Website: apple-inc
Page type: account-selection
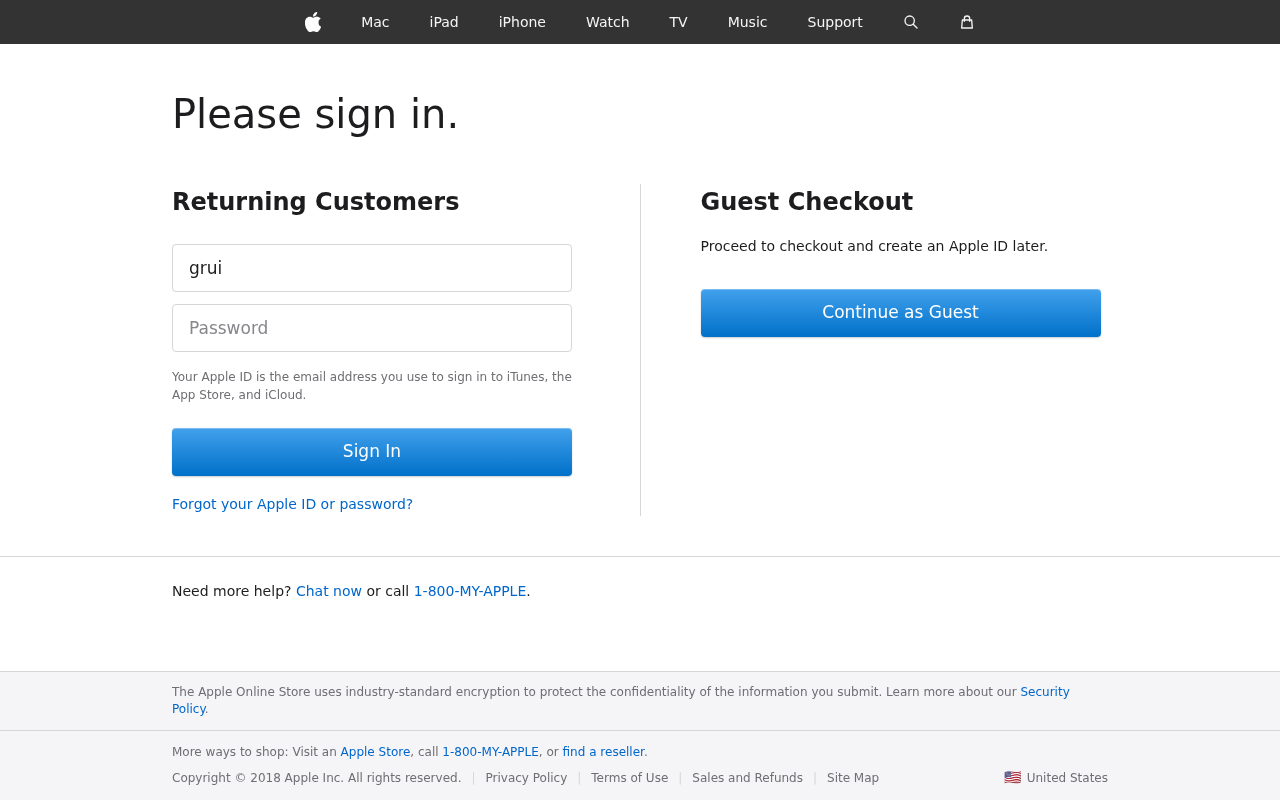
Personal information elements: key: PII_LOGIN_USERNAME
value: gruiz920